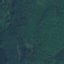
Land use / land cover: Forest